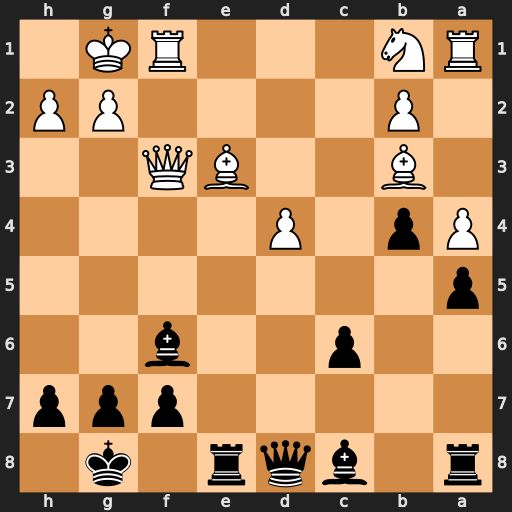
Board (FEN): r1bqr1k1/5ppp/2p2b2/p7/Pp1P4/1B2BQ2/1P4PP/RN3RK1
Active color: b
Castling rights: -
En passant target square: -
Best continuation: Rxe3 Qxe3 Bxd4 Qxd4 Qxd4+